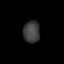
Tissue: prostate
Cell type: Epithelial cells
Senescence score: 0.341
Nuclear area (px): 358
Mean DAPI intensity: 62.271